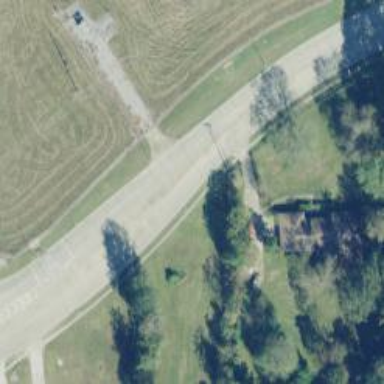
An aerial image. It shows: Secondary road.